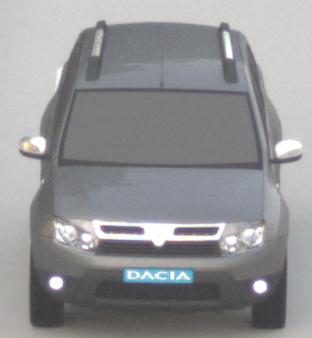
Make: Dacia
Model: Duster dCi 110 FAP
Detailed model: Duster (I)
Model produced from: 2010/06
Model produced until: 2013/11
Doors: 5
Color: gray
Road condition: dry road
Daytime: sunrise or sunset
Contrast: low contrast